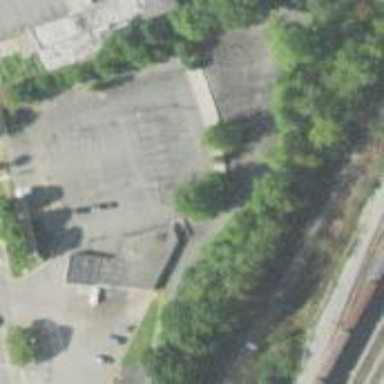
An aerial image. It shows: Parking area with surface.